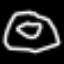
Label: donut